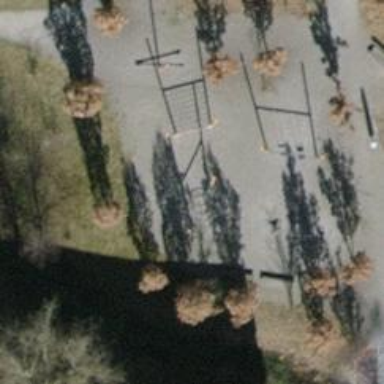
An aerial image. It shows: Playground area for leisure activities on the land.